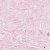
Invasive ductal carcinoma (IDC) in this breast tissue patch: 0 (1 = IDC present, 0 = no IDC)